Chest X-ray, PA view. Patient: 41 years old, sex M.
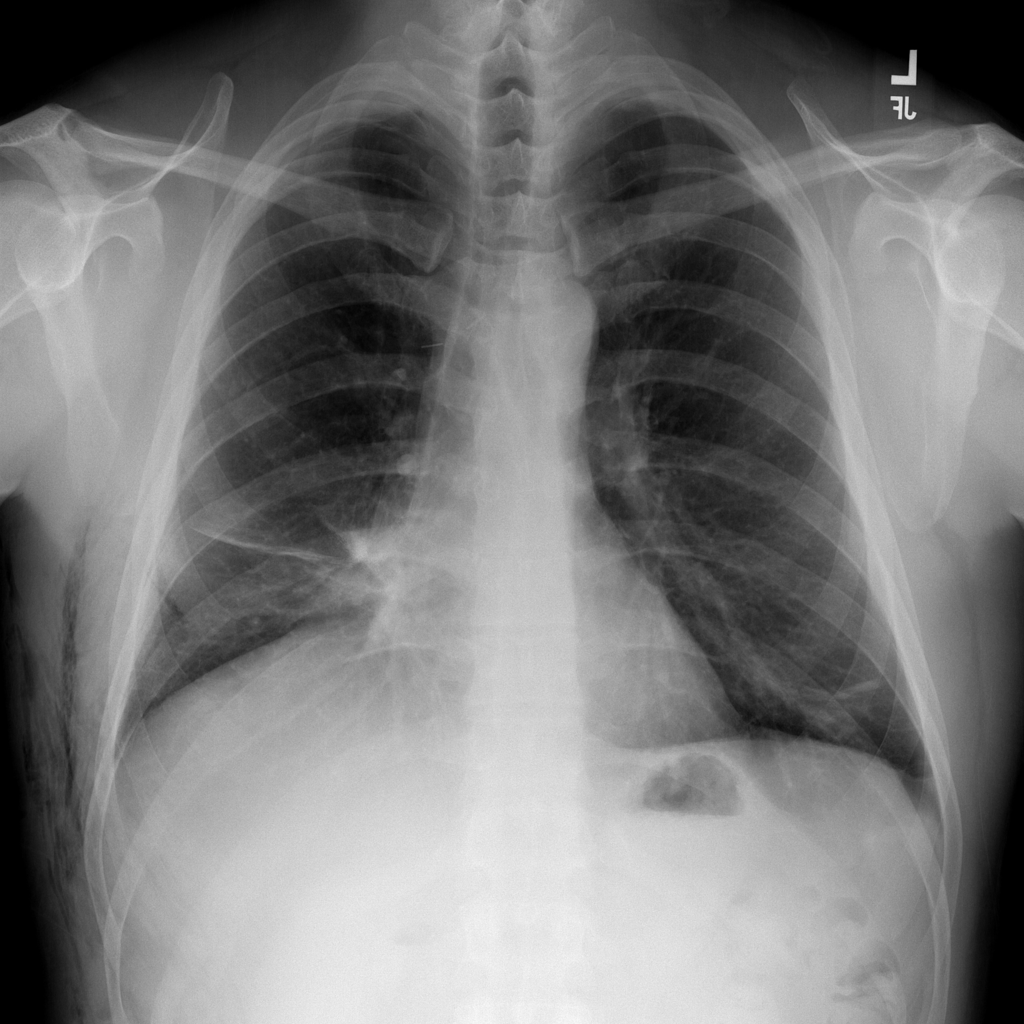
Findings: No Finding